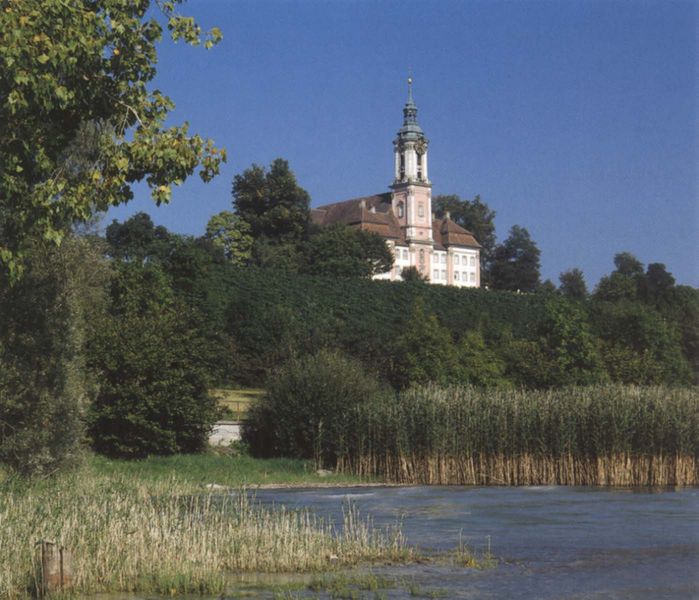
Titel: Birnau am Bodensee, Basilika Unserer Lieben Frau, Blick zum Hochaltar
Künstler: Peter Thumb
Standort: Birnau am Bodensee, Wallfahrtskirche (EU - D - BW)
Schlagwörter: baum, blau, blätter, himmel, wasser, weiß, bäume, fluss, grün, landschaft, see, teich, ufer, fenster, ausblick, dach, gebäude, gras, wiese, architektur, barock, spitze, feld, hügel, schilf, zweige, kirche, rokoko, rosa, wald, turm, sommer, foto, oben, außen, eckig, bayern, glockenturm, himmle, kloster, haub, stift, viereckig, reben, bau, rohr, weinberge, bläter, wallfahrt, architekutr, wingert, stifft, salem, birnau, fassadae, bosensee